Field crop: maize
Growth stage: 1
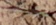
Species: lolium